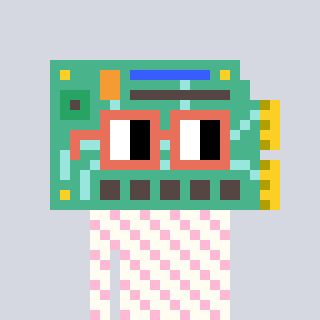
a pixel art character with square orange glasses, a chipboard-shaped head and a grayscale-colored body on a cool background